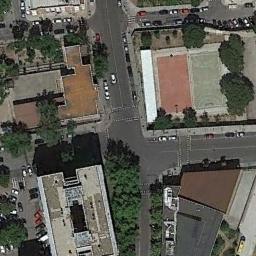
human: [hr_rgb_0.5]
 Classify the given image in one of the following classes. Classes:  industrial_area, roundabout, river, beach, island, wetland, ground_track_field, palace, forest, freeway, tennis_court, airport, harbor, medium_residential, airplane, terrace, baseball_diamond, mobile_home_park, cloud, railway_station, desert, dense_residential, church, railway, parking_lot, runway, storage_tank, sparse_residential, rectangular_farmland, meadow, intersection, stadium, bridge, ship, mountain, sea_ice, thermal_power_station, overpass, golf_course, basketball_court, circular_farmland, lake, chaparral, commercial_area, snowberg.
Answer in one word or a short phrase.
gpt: intersection